【题型】解答题　【知识点】平面几何　【难度】medium
如图，平行四边形$ABCD$中，点$E$为边$CD$上的一点，$CE=2DE$，$AC$与$BE$相交于点$F$，设$\overrightarrow{AB} = \vec{a}$，$\overrightarrow{AD} = \vec{b}$。

\vspace{1em}
\noindent
(1) 用向量$\vec{a}$、$\vec{b}$分别表示下列向量：\\
$\overrightarrow{CE} = \underline{\ \ \ \ \ \ }$；$\overrightarrow{AE} = \underline{\ \ \ \ \ \ }$；$\overrightarrow{AF} = \underline{\ \ \ \ \ \ }$；

\vspace{1em}
\noindent
(2) 在图中求作$\overrightarrow{AF}$分别在$\vec{a}$、$\vec{b}$方向上的分向量。\\
（不要求写作法，但要指出所作图中表示结论的分向量）
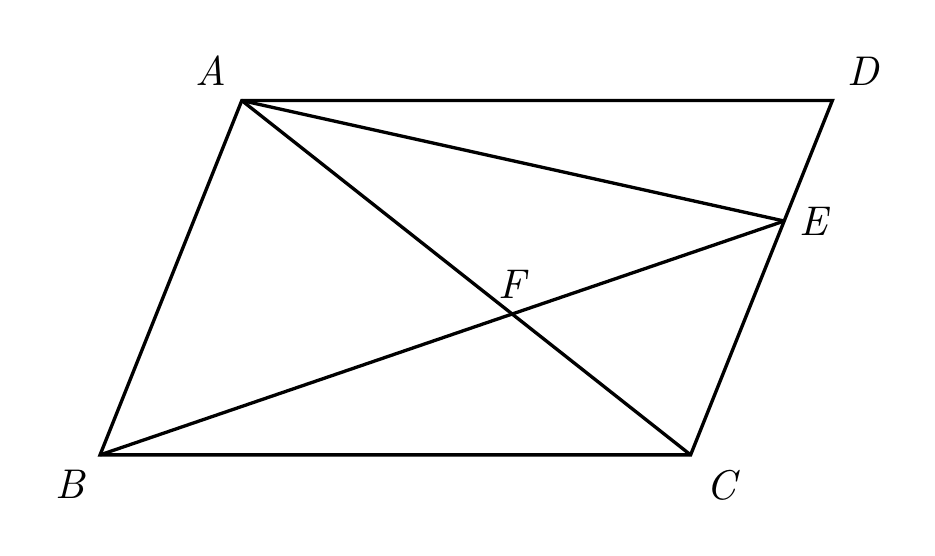
【解答】
\noindent
【答案】(1) $-\dfrac{2}{3}\vec{a}$；$\dfrac{1}{3}\vec{a} + \vec{b}$；$\dfrac{3}{5}\vec{a} + \dfrac{3}{5}\vec{b}$

\vspace{1em}
\noindent
(2) 见解析

\vspace{1em}
\noindent
【知识点】向量的线性运算、相似三角形的判定与性质综合

\vspace{1em}
\noindent
【分析】本题考查了向量的线性计算，平行四边形的性质，相似三角形的性质与判定，掌握以上知识是解题的关键。

\vspace{1em}
\noindent

\noindent
（1）根据已知条件得出$\overrightarrow{CE} = -\dfrac{2}{3}\vec{a}$，$\overrightarrow{DE} = \dfrac{1}{3}\vec{a}$，根据三角形法则得出，$\overrightarrow{AE} = \overrightarrow{AD} + \overrightarrow{DE} = \dfrac{1}{3}\vec{a} + \vec{b}$，根据相似三角形得出$AF = \dfrac{3}{5}AC$，$\overrightarrow{AF} = \dfrac{3}{5}\vec{a} + \dfrac{3}{5}\vec{b}$，即可求解；

\vspace{1em}
\noindent
（2）根据平行四边形法则构造平行四边形$AGFH$，即可求解。\\
【详解】（1）解：$\because$ 四边形$ABCD$是平行四边形，\\
$\therefore AB=CD$，$AB \parallel CD$，\\
$\therefore \overrightarrow{DC} = \overrightarrow{AB} = \vec{a}$，\\
$\because CE=2DE$，\\
$\therefore {CE} = \dfrac{2}{3}{CD}$，${DE} = \dfrac{1}{3}{CD}$；\\
$\therefore \overrightarrow{CE} = -\dfrac{2}{3}\vec{a}$，$\overrightarrow{DE} = \dfrac{1}{3}\vec{a}$；\\
$\because \overrightarrow{AD} = \vec{b}$，\\
$\therefore \overrightarrow{AE} = \overrightarrow{AD} + \overrightarrow{DE} = \dfrac{1}{3}\vec{a} + \vec{b}$；\\
$\because AB \parallel CE$，\\
$\therefore \triangle ABF \backsim \triangle CEF$，\\
$\therefore \dfrac{CF}{AF} = \dfrac{CE}{AB} = \dfrac{2}{3}$，\\
$\therefore {AF} = \dfrac{3}{5}{AC}$，\\
$\because \overrightarrow{AC} = \overrightarrow{AD} + \overrightarrow{DC} = \vec{a} + \vec{b}$，\\
$\therefore \overrightarrow{AF}  = \dfrac{3}{5}\vec{a} + \dfrac{3}{5}\vec{b}$。\\
故答案为：$-\dfrac{2}{3}\vec{a}$；$\dfrac{1}{3}\vec{a} + \vec{b}$；$\dfrac{3}{5}\vec{a} + \dfrac{3}{5}\vec{b}$。

\vspace{1em}
\noindent
（2）解：如图所示，过点$F$分别作$FG \parallel AD$交$AB$于$G$，$FH \parallel AB$交$AD$于$H$，则$\overrightarrow{AG}$、$\overrightarrow{AH}$即为$\overrightarrow{AF}$分别在$\vec{a}$、$\vec{b}$方向上的分向量。

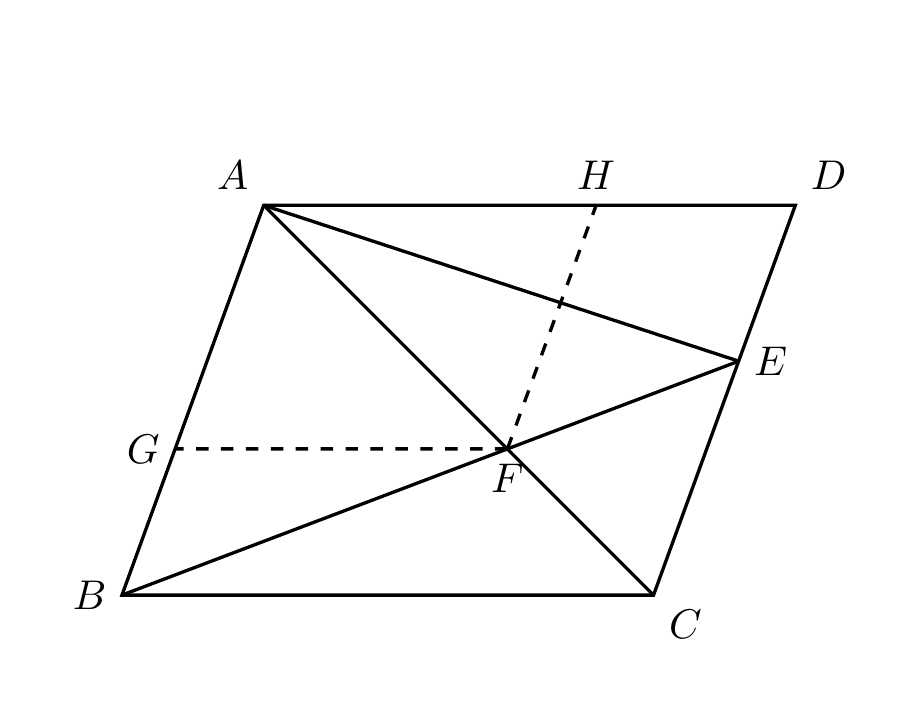